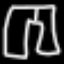
Label: pants